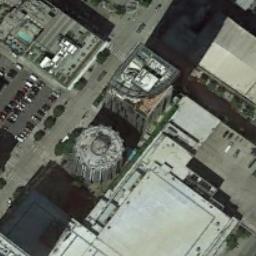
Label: commercial_area